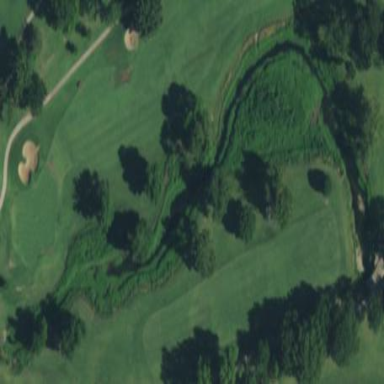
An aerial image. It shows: Water hazard in golf course. The hazard is natural water feature.